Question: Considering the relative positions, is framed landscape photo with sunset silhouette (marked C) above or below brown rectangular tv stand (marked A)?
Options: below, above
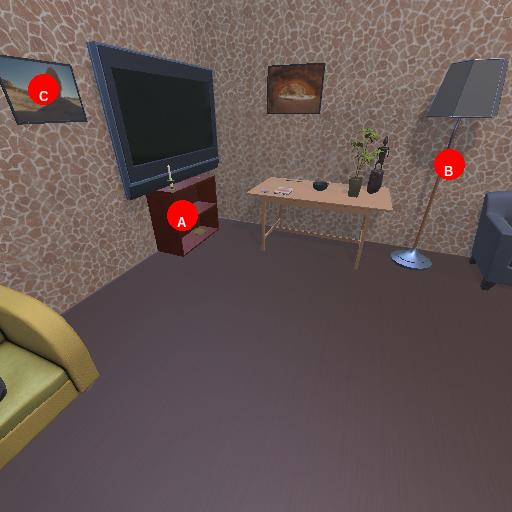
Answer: below